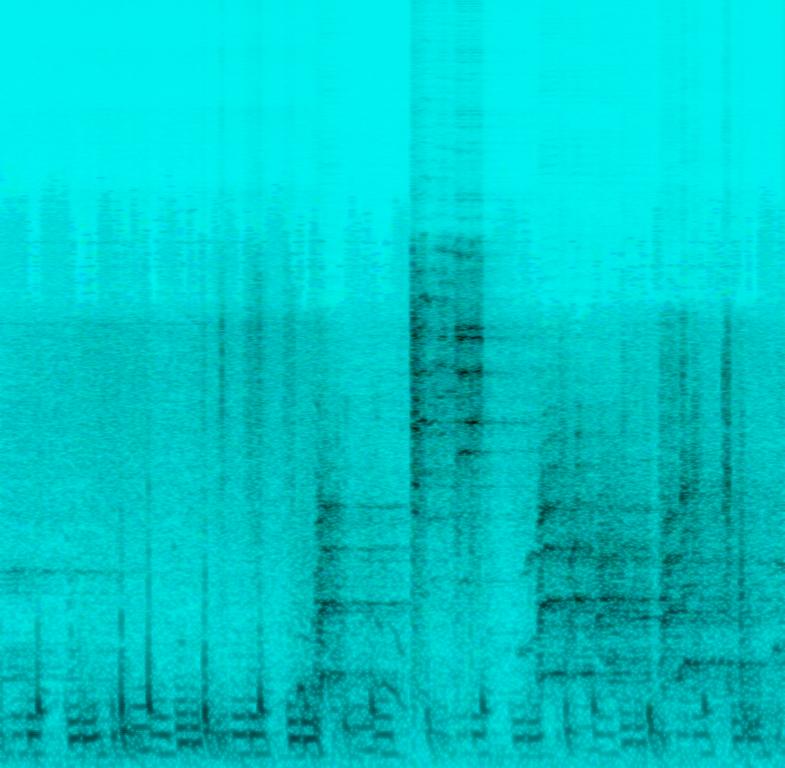
An e-bass is playing a funky bassline with a drumbeat that sounds like the high frequencies have been filtered out. You can hear a lot of background noises that do not belong to the recording. Such as a dog barking, glass shattering, a male voice shouting and a female voice singing. All these sounds are using a reverb. This song may be playing as part of a movie scene.